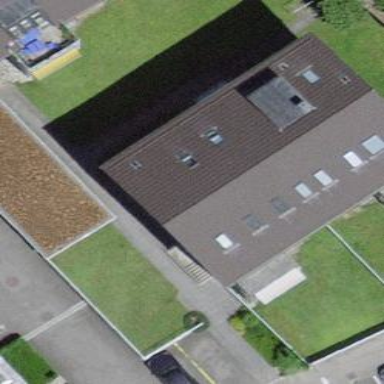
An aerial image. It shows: Apartment building with gabled roof made of roof tiles.